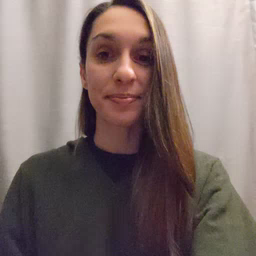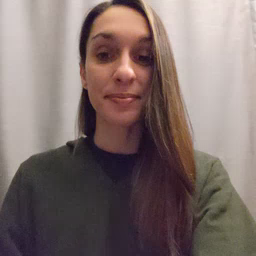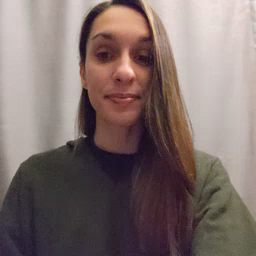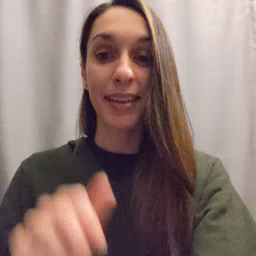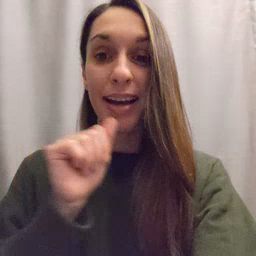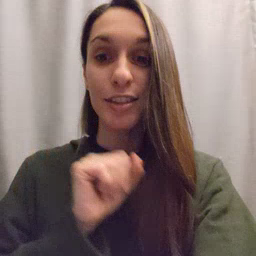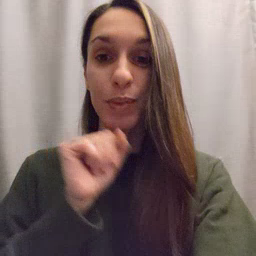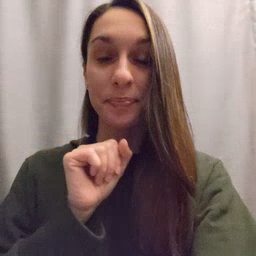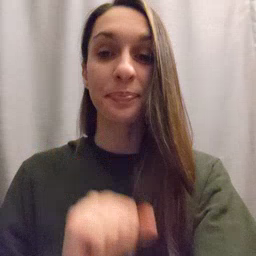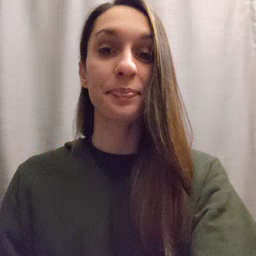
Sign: icecream